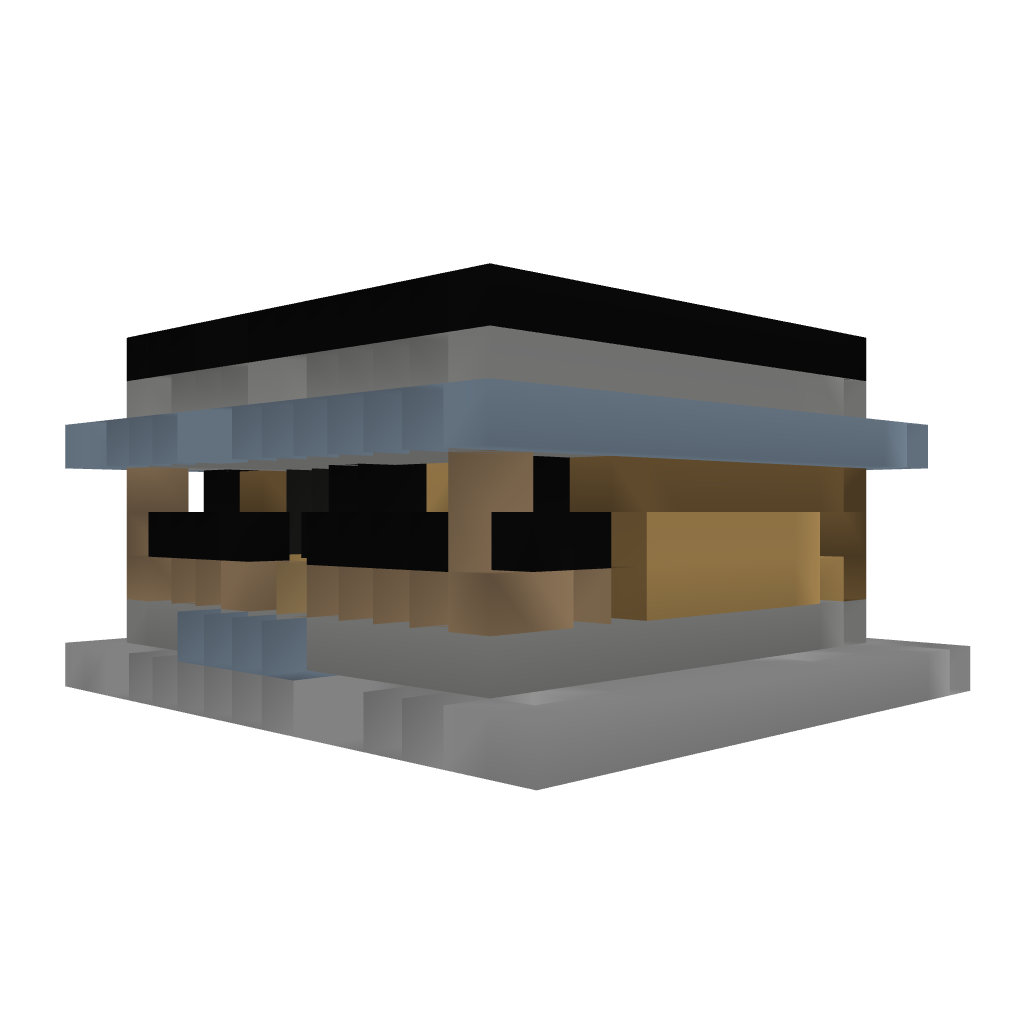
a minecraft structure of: Safe fully equiped starter house